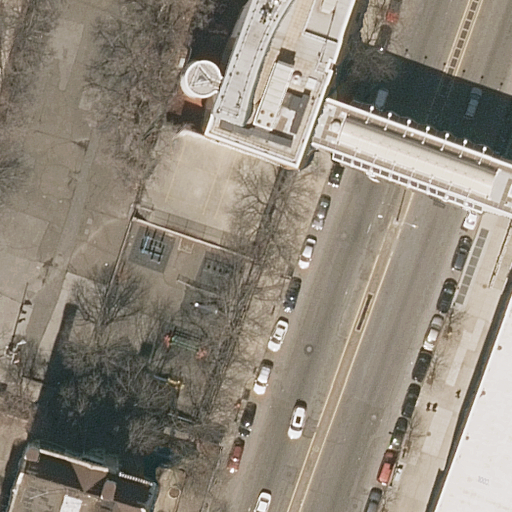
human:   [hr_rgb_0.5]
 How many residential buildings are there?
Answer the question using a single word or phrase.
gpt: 3

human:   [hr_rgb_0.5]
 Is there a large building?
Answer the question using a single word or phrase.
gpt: yes

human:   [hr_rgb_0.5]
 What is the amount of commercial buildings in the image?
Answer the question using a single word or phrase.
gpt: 0

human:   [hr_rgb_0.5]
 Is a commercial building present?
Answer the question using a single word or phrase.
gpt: no

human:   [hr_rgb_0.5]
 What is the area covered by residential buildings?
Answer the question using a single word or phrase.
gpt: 6858m2

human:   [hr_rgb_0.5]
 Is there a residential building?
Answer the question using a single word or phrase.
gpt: yes

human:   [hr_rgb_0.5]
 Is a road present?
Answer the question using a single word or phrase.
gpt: yes

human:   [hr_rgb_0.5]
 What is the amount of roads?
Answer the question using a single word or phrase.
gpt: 2

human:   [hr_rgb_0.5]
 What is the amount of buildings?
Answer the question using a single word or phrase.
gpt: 3

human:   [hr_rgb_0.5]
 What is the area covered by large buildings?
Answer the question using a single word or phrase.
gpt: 6783m2

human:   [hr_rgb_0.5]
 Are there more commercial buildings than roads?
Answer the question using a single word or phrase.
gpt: no

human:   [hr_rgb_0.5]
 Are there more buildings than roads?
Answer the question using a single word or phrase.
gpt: yes

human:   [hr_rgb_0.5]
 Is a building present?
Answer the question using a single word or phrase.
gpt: yes

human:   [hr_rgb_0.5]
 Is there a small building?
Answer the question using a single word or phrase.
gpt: yes

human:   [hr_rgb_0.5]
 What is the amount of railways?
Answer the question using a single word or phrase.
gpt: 0

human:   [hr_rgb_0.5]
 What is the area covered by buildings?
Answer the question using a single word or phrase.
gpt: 6858m2

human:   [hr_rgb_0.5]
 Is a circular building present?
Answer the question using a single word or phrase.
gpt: no

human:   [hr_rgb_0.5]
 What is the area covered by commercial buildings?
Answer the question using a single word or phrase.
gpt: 0m2

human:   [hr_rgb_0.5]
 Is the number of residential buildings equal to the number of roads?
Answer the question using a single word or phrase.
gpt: no

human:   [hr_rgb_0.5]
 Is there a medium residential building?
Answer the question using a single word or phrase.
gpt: no

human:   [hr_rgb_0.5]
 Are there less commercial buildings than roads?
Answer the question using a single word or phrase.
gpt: yes

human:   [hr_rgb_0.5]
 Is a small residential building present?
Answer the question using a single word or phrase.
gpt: yes

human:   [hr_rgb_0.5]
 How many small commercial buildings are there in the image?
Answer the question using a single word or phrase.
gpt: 0

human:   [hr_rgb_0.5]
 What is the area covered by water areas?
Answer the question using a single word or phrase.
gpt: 0m2

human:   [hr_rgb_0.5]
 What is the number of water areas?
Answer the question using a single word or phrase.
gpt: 0

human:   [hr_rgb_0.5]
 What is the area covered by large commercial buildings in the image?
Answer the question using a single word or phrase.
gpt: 0m2

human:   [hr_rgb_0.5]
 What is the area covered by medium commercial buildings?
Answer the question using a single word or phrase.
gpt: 0m2

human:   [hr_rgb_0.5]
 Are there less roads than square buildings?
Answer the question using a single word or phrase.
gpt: no

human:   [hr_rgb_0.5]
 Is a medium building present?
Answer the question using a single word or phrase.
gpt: no

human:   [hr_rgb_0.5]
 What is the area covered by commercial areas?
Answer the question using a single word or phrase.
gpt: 0m2

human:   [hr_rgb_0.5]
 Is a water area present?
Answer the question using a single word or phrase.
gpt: no

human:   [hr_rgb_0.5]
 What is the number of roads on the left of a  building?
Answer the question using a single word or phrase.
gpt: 2

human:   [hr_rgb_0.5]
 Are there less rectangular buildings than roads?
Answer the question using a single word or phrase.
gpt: no

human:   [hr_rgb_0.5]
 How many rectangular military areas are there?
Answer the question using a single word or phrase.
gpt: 0

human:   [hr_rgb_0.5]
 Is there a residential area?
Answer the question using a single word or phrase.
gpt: no

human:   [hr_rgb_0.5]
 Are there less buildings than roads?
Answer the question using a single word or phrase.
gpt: no

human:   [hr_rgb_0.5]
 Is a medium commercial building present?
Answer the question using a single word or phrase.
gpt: no

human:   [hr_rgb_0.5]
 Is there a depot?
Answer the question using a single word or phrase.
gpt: no

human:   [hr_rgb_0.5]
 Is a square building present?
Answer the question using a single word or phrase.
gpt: no

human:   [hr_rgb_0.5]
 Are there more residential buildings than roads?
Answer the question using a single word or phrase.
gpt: yes

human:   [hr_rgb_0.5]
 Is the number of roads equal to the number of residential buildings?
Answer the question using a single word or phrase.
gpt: no

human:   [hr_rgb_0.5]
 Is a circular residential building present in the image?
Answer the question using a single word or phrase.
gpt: no

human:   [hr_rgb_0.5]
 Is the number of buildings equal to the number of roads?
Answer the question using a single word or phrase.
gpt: no

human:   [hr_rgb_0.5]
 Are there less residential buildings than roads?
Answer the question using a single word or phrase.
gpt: no

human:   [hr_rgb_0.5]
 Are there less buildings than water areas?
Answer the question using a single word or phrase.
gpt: no

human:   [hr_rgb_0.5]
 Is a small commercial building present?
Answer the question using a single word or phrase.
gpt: no

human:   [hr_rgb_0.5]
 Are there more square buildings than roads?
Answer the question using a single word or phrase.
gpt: no

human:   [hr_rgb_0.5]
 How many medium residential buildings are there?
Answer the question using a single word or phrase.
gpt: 0

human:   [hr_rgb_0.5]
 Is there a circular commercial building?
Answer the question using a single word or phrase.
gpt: no

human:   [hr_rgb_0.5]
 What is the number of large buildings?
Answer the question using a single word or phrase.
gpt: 2

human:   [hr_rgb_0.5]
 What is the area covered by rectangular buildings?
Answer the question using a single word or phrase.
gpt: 1408m2

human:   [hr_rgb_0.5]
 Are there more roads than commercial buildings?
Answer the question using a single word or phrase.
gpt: yes

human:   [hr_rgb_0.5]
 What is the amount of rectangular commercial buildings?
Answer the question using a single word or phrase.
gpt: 0

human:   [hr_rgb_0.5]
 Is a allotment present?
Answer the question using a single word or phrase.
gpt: no

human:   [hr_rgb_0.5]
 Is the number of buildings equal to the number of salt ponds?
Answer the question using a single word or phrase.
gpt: no

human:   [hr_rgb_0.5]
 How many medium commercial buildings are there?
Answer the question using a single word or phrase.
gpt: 0

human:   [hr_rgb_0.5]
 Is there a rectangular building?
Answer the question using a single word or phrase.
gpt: yes

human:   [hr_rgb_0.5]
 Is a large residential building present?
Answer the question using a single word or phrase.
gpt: yes

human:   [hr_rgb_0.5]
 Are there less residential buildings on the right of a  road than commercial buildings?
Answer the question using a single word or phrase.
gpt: no

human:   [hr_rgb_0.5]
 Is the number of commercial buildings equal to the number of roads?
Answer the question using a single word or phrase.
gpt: no

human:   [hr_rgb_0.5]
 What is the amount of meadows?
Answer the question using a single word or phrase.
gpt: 0

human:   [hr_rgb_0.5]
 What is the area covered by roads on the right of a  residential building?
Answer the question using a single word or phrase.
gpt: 0m2

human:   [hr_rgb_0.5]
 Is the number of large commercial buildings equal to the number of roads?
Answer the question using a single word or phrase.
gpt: no

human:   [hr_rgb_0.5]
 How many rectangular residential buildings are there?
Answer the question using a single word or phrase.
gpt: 2